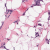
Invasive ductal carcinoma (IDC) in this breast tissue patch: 1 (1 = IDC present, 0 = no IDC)